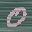
Label: 0